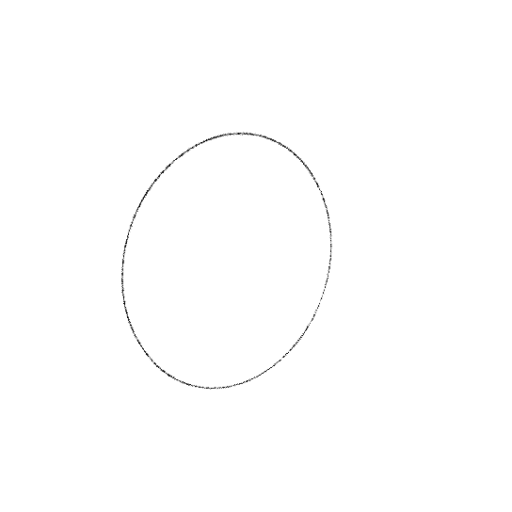
Crossing number: 0